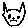
Label: cat